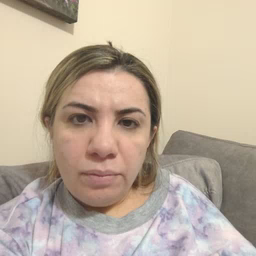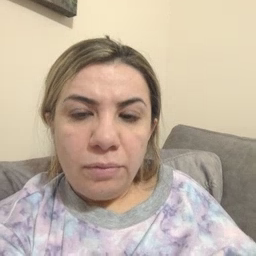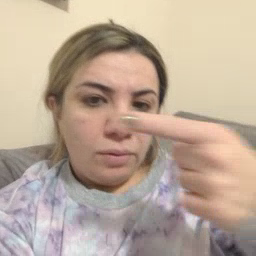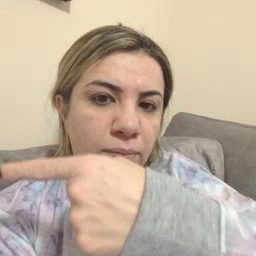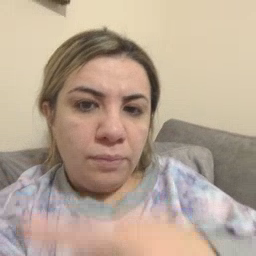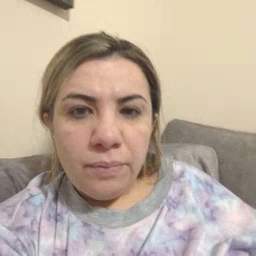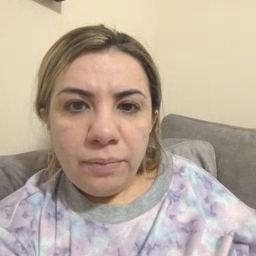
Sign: hesheit